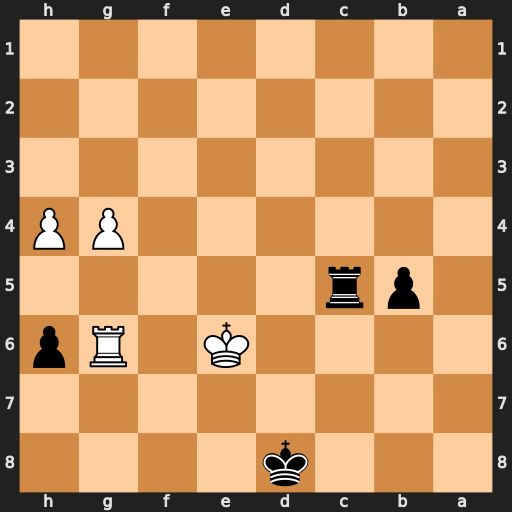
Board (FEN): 3k4/8/4K1Rp/1pr5/6PP/8/8/8
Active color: b
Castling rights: -
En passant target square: -
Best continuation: Rc6+ Kf5 Rxg6